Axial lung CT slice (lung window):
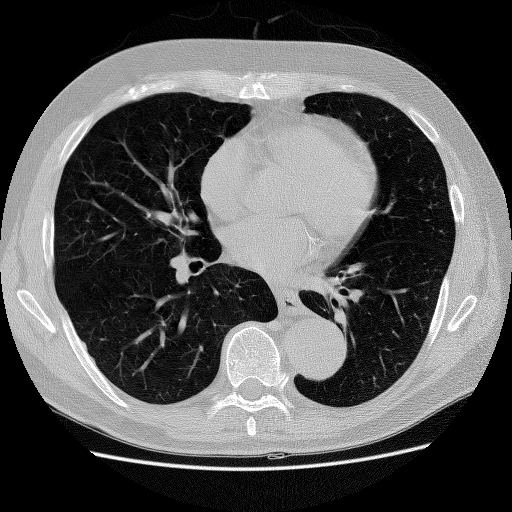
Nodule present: no